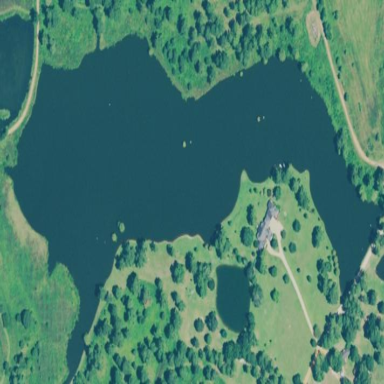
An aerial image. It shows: Serene lake.